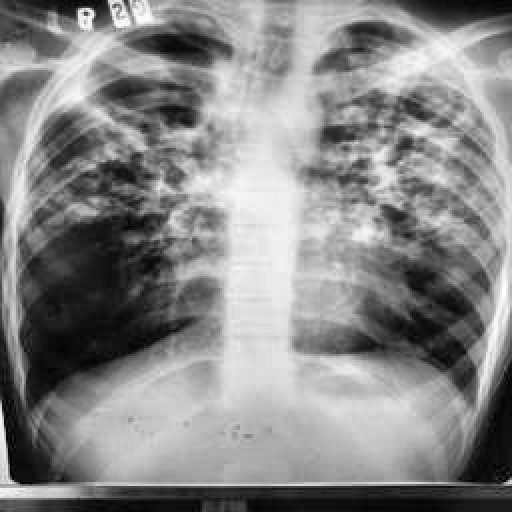
Finding: TUBERCULOSIS